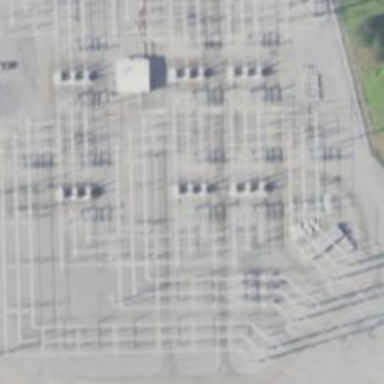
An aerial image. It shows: Switch for power supply.